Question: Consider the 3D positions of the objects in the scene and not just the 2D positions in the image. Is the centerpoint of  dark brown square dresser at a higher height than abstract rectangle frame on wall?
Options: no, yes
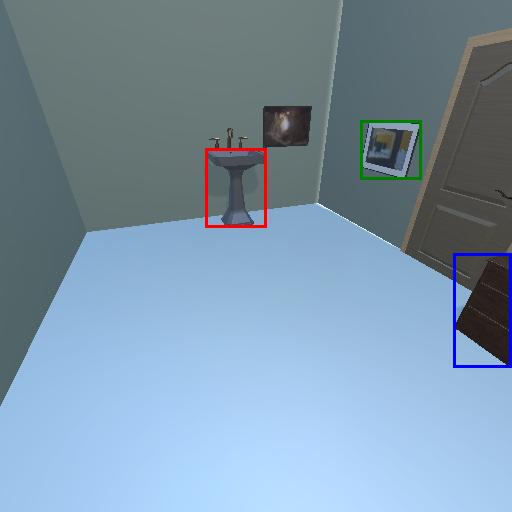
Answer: no